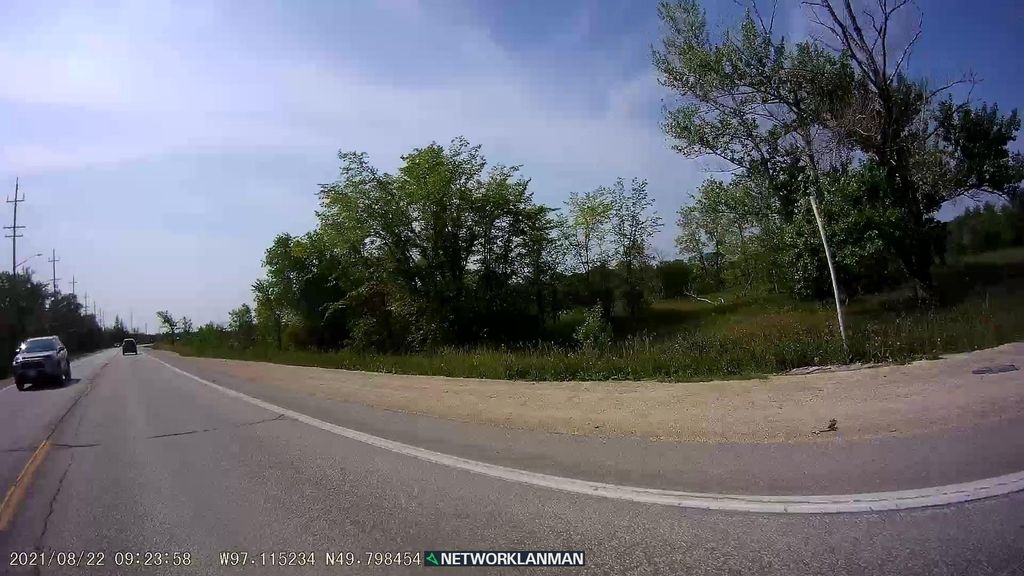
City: winnipeg